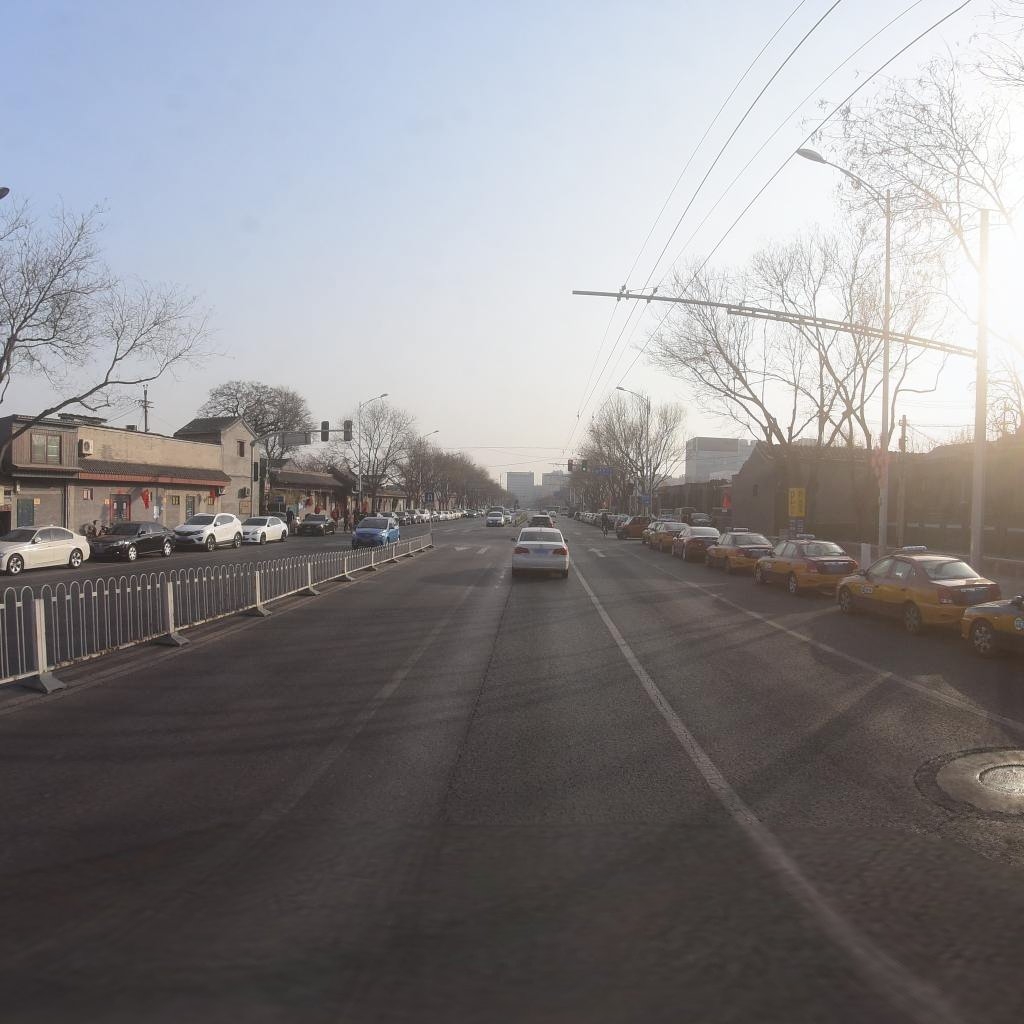
Region: Xicheng
Road damage annotations: longitudinal crack, manhole cover